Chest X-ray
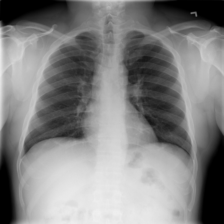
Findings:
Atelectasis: negative
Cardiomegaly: negative
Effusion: negative
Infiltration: negative
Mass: negative
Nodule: negative
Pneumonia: negative
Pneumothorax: negative
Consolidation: negative
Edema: negative
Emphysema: negative
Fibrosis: negative
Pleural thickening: negative
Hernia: negative